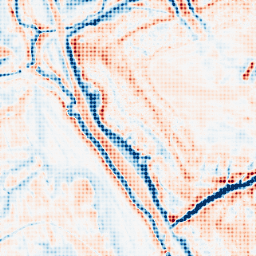
Category: edge_preserving
Decomposition family: bilateral
Decomposition parameters: d: 21
sigma_color: 75
sigma_space: 100
Upsampling method: sinc_blackman
Upsampling parameters: scale: 8
kernel_size: 8
Upsampling scale: 8